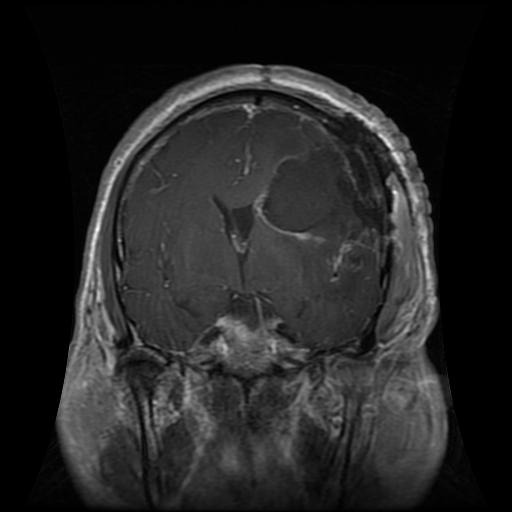
Label: glioma